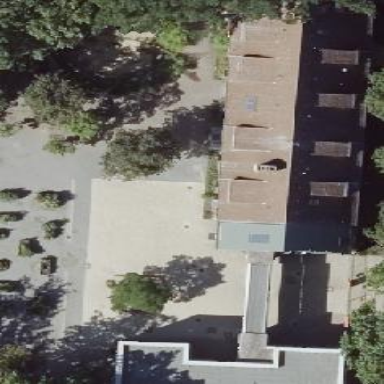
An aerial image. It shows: School building with gabled roof.